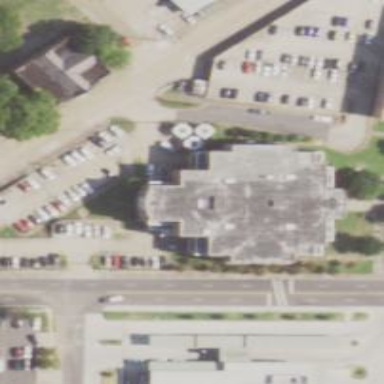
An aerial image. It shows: Government office.